Question: I'm using Github and 'Git bash' on my Windows PC (running 'XP').
On Ubuuntu I'm happyily using 'git grep' to plough through my code, but every time I call something like:
'''
git grep "some text in my repo"
'''
on Windows I get the results and afterwards I'm stuck with the bash window showing all kind of things '[END], ~, [RETURN]...' whenever I try to enter something.
What else besides 'CTRL+R, CTRL+Q, FN+END, Q, ESC' can I try to not having to force-close and reopen git:bash in order to continue to work.
Thanks!
This is what I mean:

As soon as I start typing, the [END] string re-appears (or 50 lines '~') and I cannot write any command on Git, because whatever is in the way swallows half of what I'm typing.... nice description...
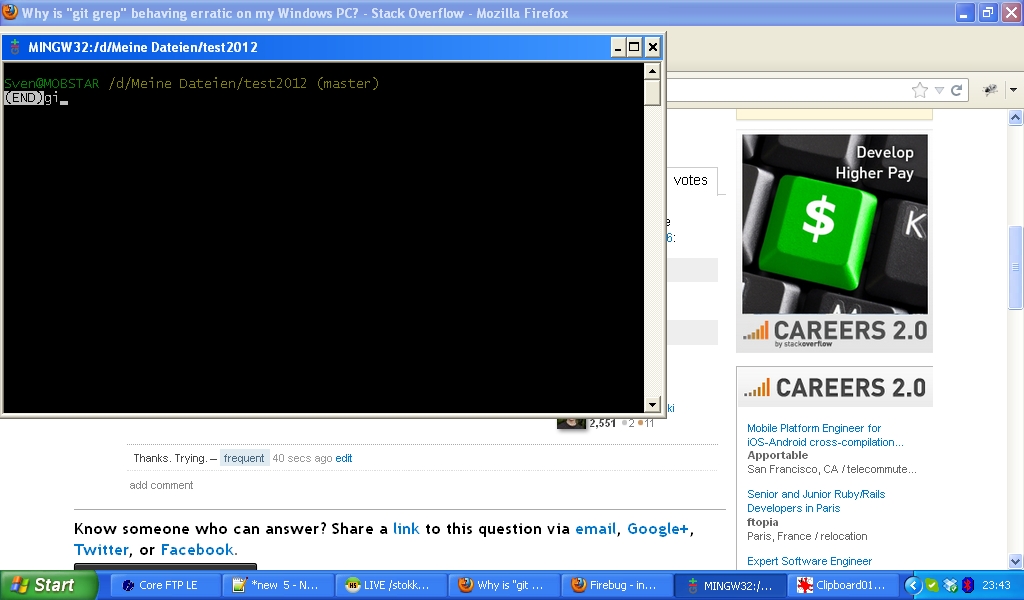
Answer: I was wondering about this also after installing git and running git bash. It seems "git grep" pipes commands through "less".
Solution: Just type .